Current action and preconditions to check: trajectory_clear

Your task: For each precondition in the list above, predict whether it will hold at this action.

Consider the current scene as observed from the mobile robot's camera, and analyze the predicted future states of all dynamic agents (e.g., people, animals, vehicles, or any moving entities) within the NEXT SECOND.

IMPORTANT: Only answer "very likely" if you are absolutely certain—based on strong, clear evidence—that a dynamic agent will violate the precondition in the predicted future state. Do NOT answer "very likely" for unlikely, ambiguous, or low-probability risks.

Ask yourself for each precondition: Is there a high probability, with clear and convincing evidence, that the predicted future states of any dynamic agent will interfere with the predicted future state of the currently executing action within the NEXT SECOND, causing that precondition to fail?

Assess the risk level based on these predictions. Use "likely" or "very likely" if motions create a clear risk of interference.

Use "neutral" or "improbable" if agents are nearby but their predicted paths are clearly diverging or non-conflicting.

Failure Risk Categories: "very improbable", "improbable", "neutral", "likely", "very likely"

Answer Format: Output ONLY the probability_of_failure value from these categories: "very improbable", "improbable", "neutral", "likely", "very likely"

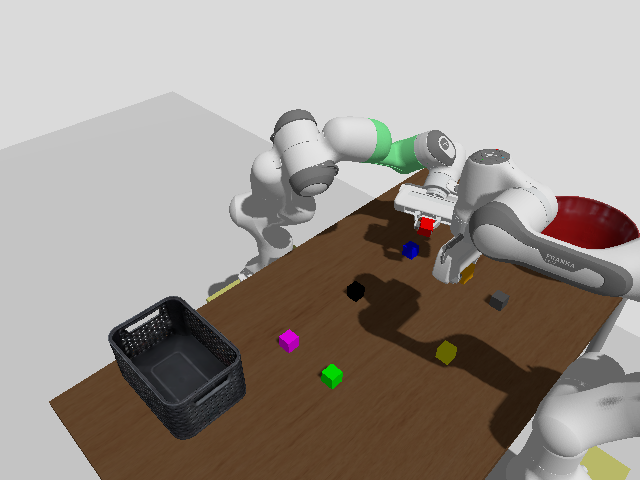

Answer: very improbable